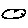
Label: cloud